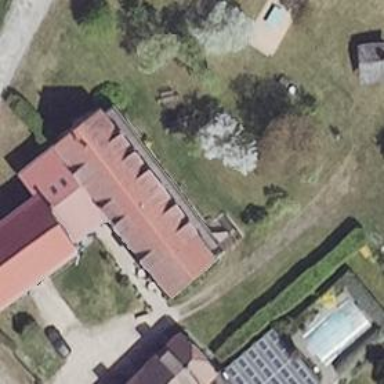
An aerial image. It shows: Guest house for tourism.